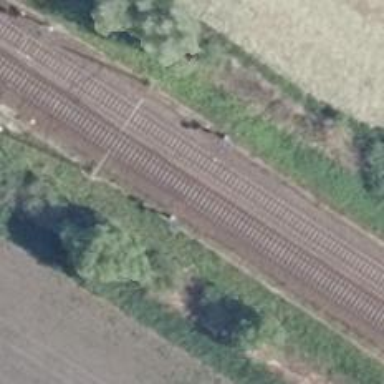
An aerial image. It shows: Railway signal.